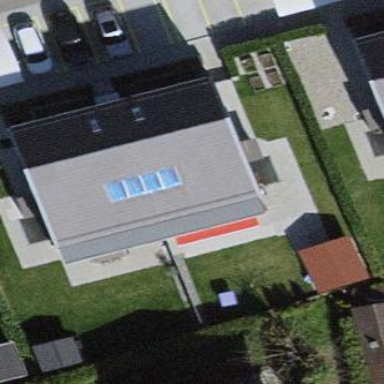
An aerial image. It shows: Simple house.